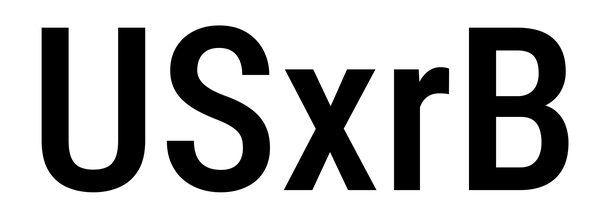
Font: Roboto_Condensed_Medium